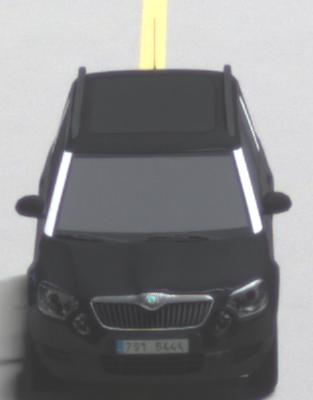
Make: Skoda
Model: Yeti 1.2 TSI
Detailed model: Yeti
Model produced from: 2009/11
Model produced until: 2011/10
Doors: 5
Color: black
Road condition: wet road
Daytime: not specified
Contrast: high contrast